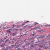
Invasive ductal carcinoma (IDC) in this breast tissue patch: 1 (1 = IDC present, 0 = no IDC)